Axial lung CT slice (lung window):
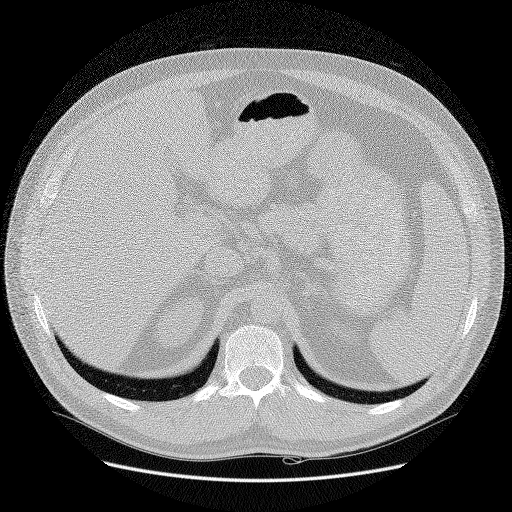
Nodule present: no